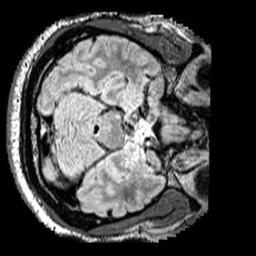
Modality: FLAIR
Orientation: axial
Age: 42
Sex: male
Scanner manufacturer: siemens
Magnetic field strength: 3 T
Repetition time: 5 s
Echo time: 0.387 s